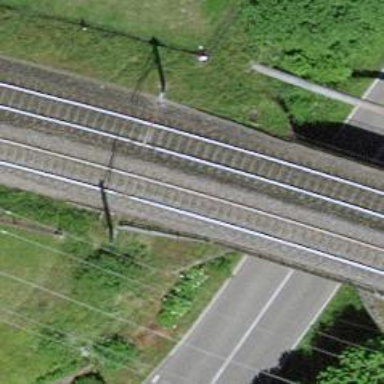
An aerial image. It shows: Single-track railway bridge with electrified contact line.